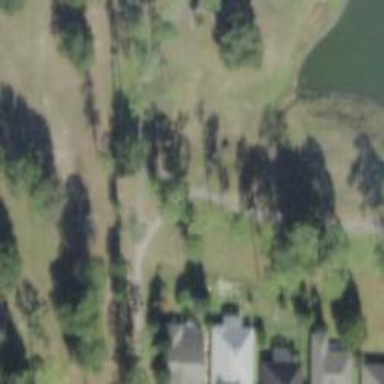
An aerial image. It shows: Golf cartpath that is also road path.